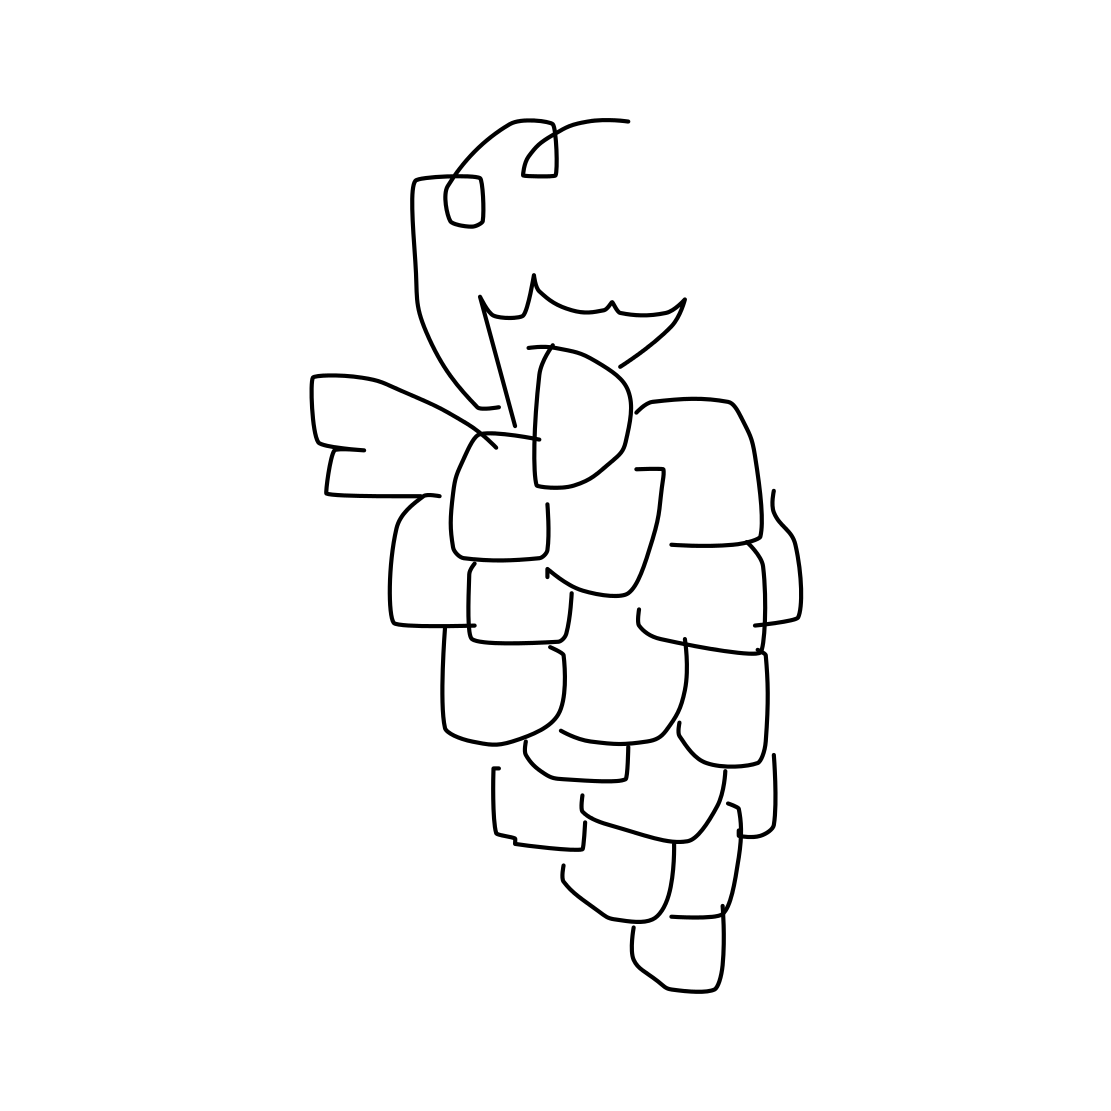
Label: grapes